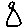
Label: triangle